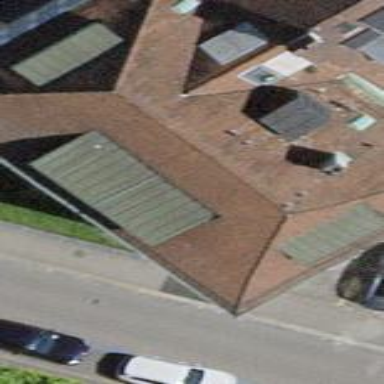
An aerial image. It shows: Office building.